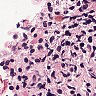
Metastatic tissue present: no